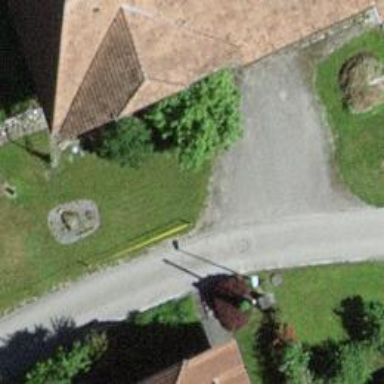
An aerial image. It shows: Alleyway designated as service road.